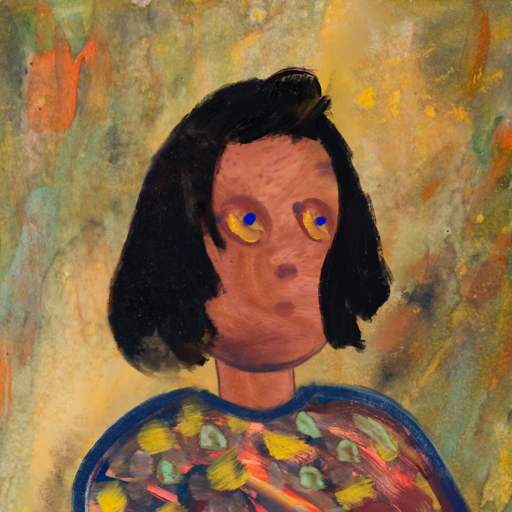
Background: Comrade, Head And Neck Side: Mother_And_Son_Mother, Face Side: Mother_And_Son_Son, Bust: Mother_And_Son_Mother, Hair Side: Mosgoul, Head Accessory: Blank, Second Necklace: Blank, Necklace: Blank, Baby: Blank